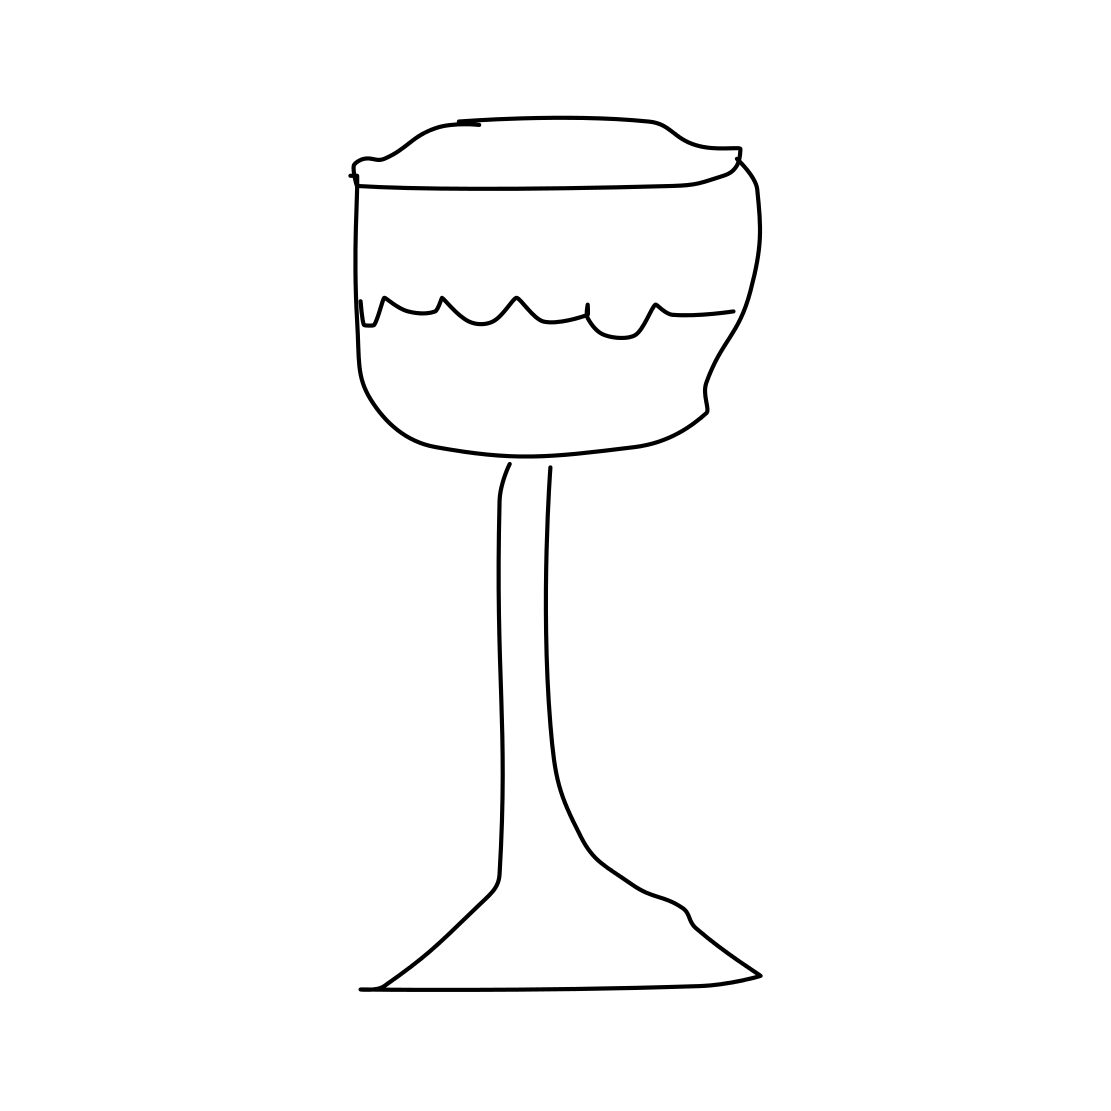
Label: wineglass